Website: apple
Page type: customer-info-address
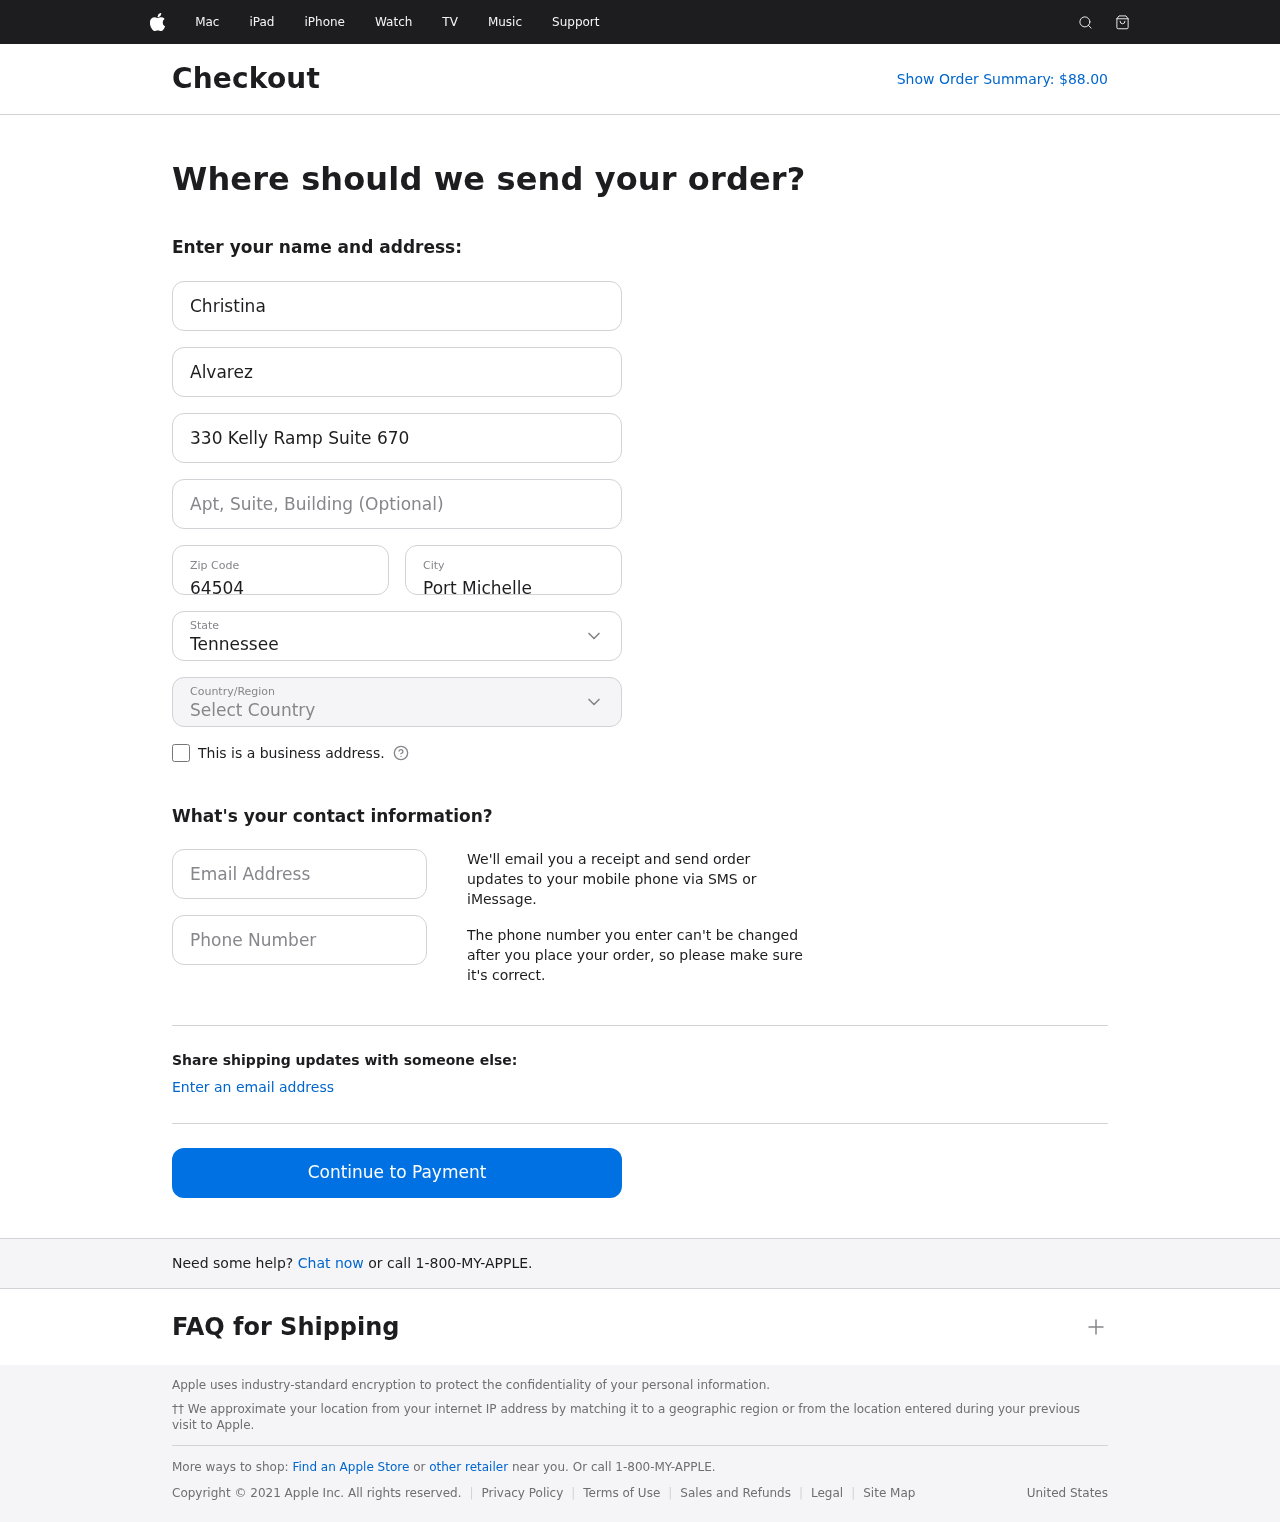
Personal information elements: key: PII_CITY
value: Port Michelle
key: PII_COUNTRY
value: United States
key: PII_EMAIL
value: christinaalvarez@hotmail.com
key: PII_FIRSTNAME
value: Christina
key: PII_LASTNAME
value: Alvarez
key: PII_PHONE
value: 8682827086
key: PII_POSTCODE
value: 64504
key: PII_STATE
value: Tennessee
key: PII_STREET
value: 330 Kelly Ramp Suite 670
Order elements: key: ORDER_TOTAL
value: Show Order Summary: $88.00